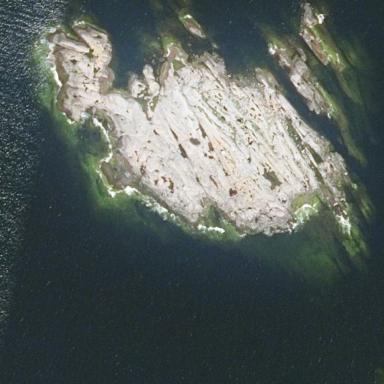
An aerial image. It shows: Islet located along the natural coastline.